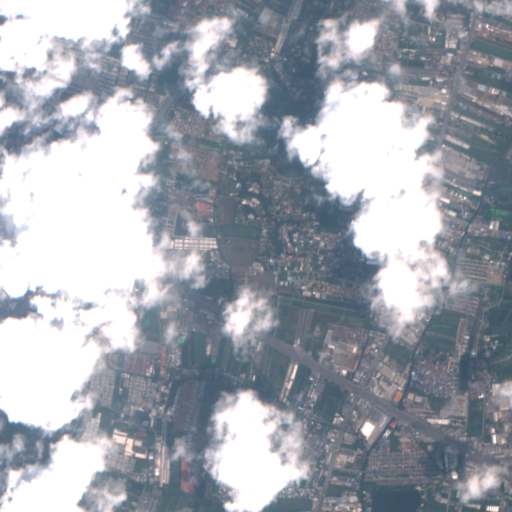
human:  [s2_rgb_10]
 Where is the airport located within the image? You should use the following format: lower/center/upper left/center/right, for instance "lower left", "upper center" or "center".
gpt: The airport is located in the upper right of the image.
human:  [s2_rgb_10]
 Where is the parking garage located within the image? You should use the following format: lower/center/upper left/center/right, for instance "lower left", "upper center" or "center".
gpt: The parking garage is located in the center left of the image.
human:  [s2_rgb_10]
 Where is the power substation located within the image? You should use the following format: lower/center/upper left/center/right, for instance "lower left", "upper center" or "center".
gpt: The power substation is located in the lower left of the image.
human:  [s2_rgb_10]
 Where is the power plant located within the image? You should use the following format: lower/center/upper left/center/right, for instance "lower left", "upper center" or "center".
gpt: There is no power plant in the image.